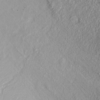
Label: not_dusty